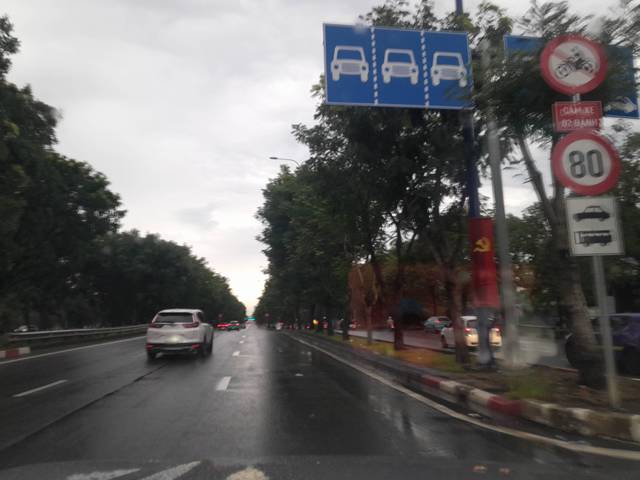
Region: Vietnam
Coordinates: 10.785, 106.745